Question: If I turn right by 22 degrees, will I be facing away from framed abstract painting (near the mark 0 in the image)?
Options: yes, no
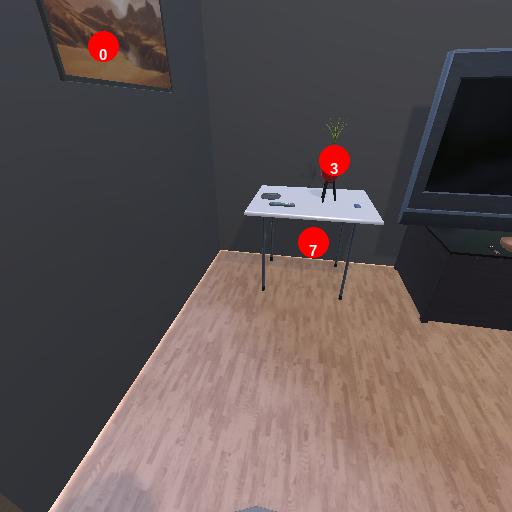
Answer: yes